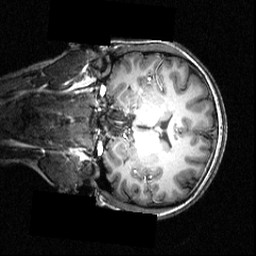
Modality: T1w
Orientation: coronal
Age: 16
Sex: female
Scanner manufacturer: siemens
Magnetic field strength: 3.951 T
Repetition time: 1.5 s
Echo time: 0.00335 s